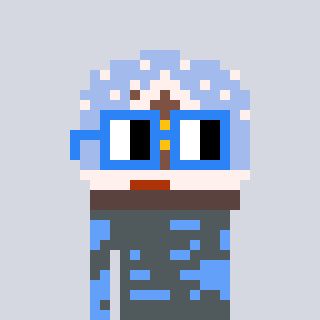
a pixel art character with square blue glasses, a snow globe-shaped head and a blue-colored body on a cool background